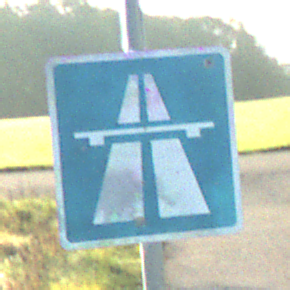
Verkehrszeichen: Autobahn
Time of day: MorningAfternoon
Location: Outdoor (Nature)
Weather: Clear
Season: NotSpecified
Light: Natural